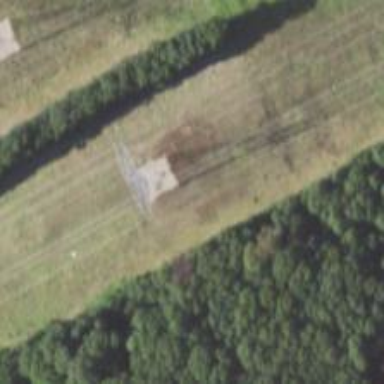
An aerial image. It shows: Lattice structure tower used for power distribution.